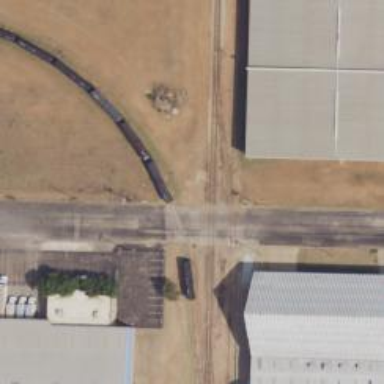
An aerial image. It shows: Railway level crossing.